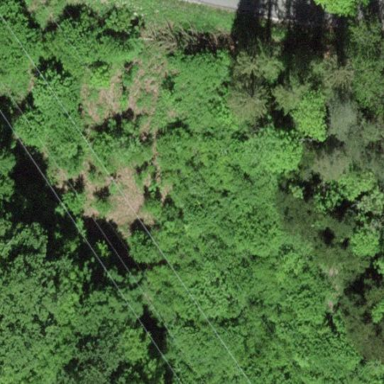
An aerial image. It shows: Deciduous broadleaved scrub in the natural environment.